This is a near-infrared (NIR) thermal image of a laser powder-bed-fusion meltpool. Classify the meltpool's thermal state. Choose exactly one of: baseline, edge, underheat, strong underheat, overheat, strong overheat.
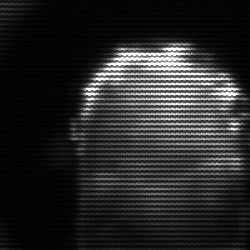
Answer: baseline